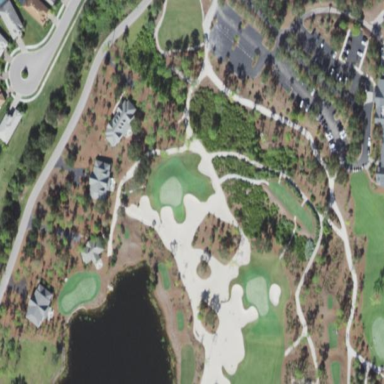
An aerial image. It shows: Bunker on golf course.